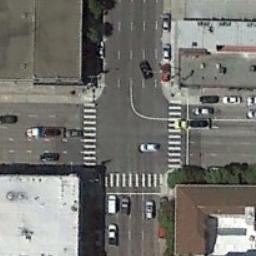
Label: intersection